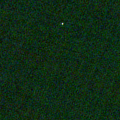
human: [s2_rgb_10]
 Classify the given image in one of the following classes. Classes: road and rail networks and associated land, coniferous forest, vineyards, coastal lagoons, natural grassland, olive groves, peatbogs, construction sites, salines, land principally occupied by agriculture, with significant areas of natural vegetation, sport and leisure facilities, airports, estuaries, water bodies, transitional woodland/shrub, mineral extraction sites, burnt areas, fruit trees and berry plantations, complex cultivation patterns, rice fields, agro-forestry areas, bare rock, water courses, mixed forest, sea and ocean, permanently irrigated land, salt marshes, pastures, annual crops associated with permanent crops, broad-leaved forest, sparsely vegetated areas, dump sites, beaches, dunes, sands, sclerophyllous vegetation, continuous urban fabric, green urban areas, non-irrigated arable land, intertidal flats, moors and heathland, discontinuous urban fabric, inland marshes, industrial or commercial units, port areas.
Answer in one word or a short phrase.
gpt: sea and ocean